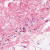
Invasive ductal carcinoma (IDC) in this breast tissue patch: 0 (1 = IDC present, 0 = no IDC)